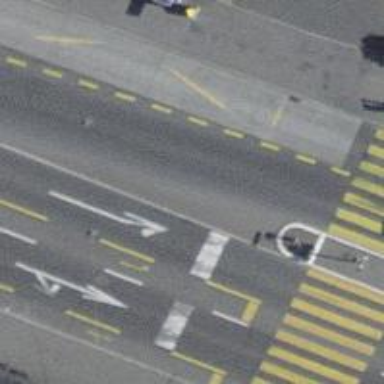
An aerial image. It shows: Road with traffic signals controlling the flow of traffic.